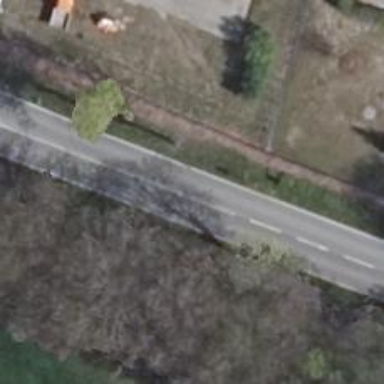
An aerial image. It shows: Asphalt road classified as primary highway.